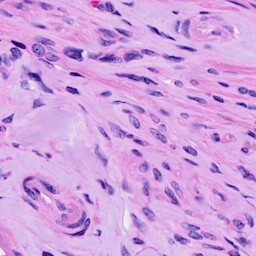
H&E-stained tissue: Ovarian